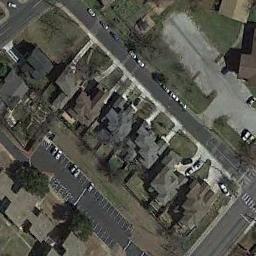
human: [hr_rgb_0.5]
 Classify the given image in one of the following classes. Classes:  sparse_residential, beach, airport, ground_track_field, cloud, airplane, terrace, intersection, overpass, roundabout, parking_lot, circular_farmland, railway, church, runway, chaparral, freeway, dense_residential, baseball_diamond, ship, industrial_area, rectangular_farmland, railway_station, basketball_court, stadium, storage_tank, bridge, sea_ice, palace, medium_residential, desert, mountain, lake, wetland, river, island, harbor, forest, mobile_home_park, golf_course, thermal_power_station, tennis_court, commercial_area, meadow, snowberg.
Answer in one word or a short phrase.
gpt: medium_residential